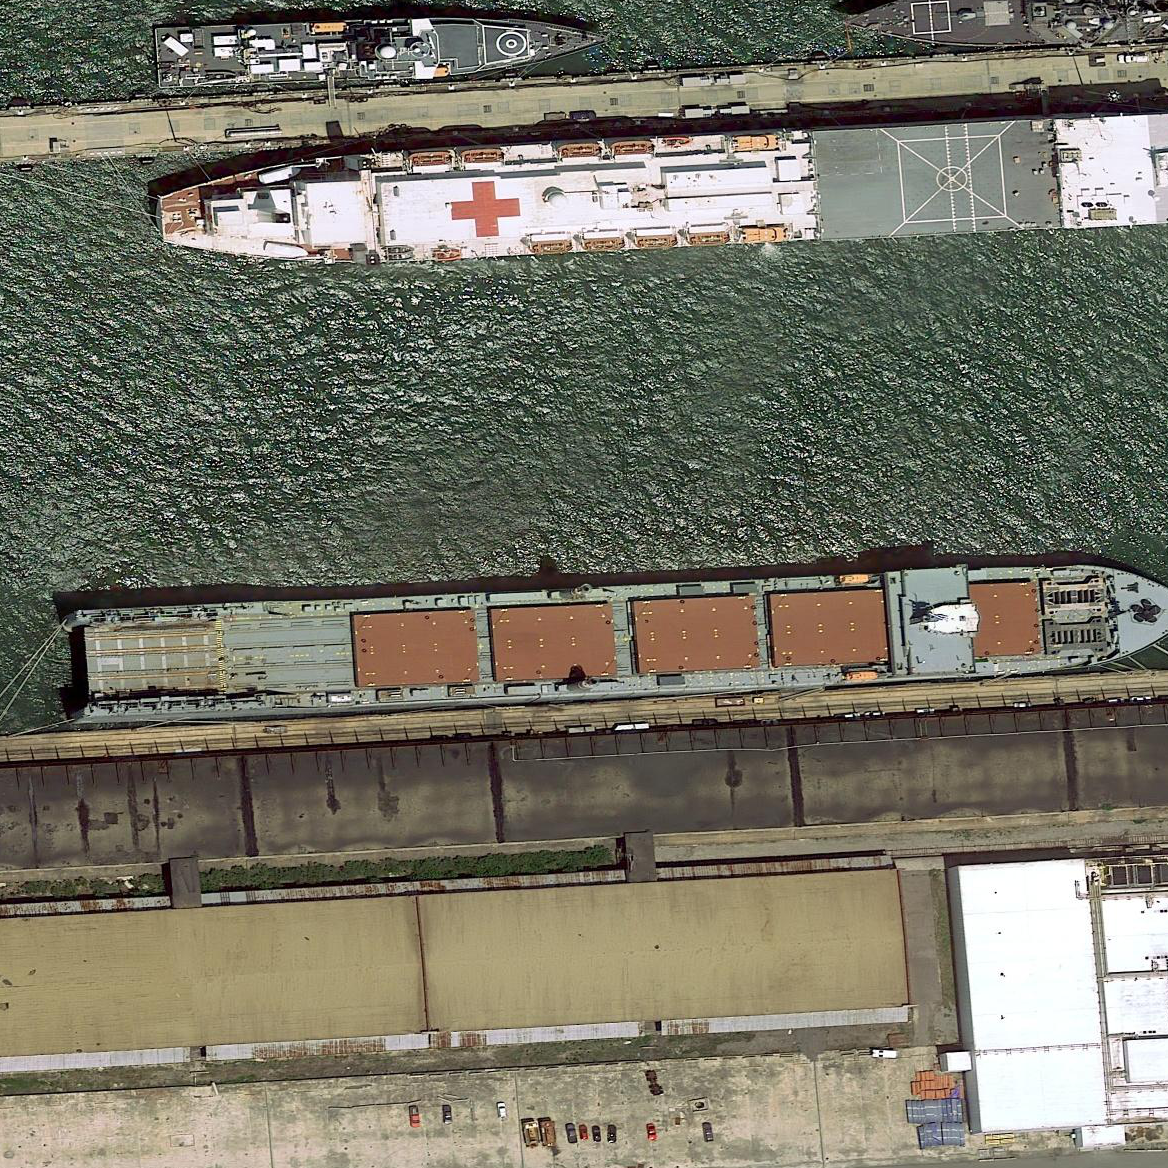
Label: Medical_ship